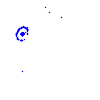
Particle: kaon